Question: I've recently installed Google Plugin over my Eclipse 4.2, and now I've got a problem with my toolbar buttons. Those added by plugin are multiplied, now I have 2 sets, but my older eclipse installation on other machine has about 8 of them, and thats pretty annoying.
Can anyone help me find what causes this problem?
I cannot remove extra buttons via Window->Customize perspective...->Tool Bar Visibility (unselecting GDTPulldownToolbar group or any of its child). Unchecking extra items does nothing, and no errors are outputted to Eclipse Error Log view. I'll be happy if I could remove all Google Plugin buttons from my toolbar.
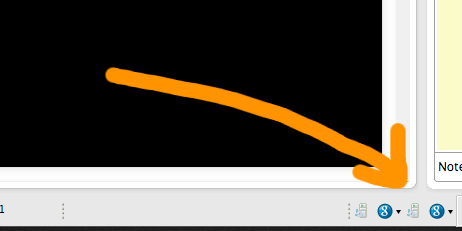
Answer: go to
You will see :
1. If its unchecked, re-check it. Click on "OK".
2. Now you will see the icons on tool bar.
3. Again goto same view i.e. "Tool Bar Visibility"
4. Un-check the "GDT PulldownToolbar". Click on "OK".
With above steps, I was able to hide the repeating toolbars successfully. (Version: Kepler Service Release 1, Build id: 20130919-0819 : Ubuntu 12.04 LTS 64 bit, GWT plugin 4.3)